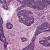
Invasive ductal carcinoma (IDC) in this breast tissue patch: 1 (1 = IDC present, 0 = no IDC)